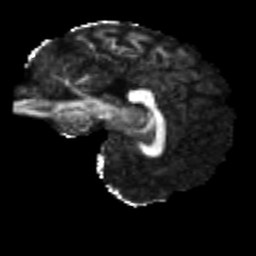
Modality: FA
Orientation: sagittal
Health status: ill
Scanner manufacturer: siemens
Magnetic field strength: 3 T
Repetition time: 6.8 s
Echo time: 0.097 s